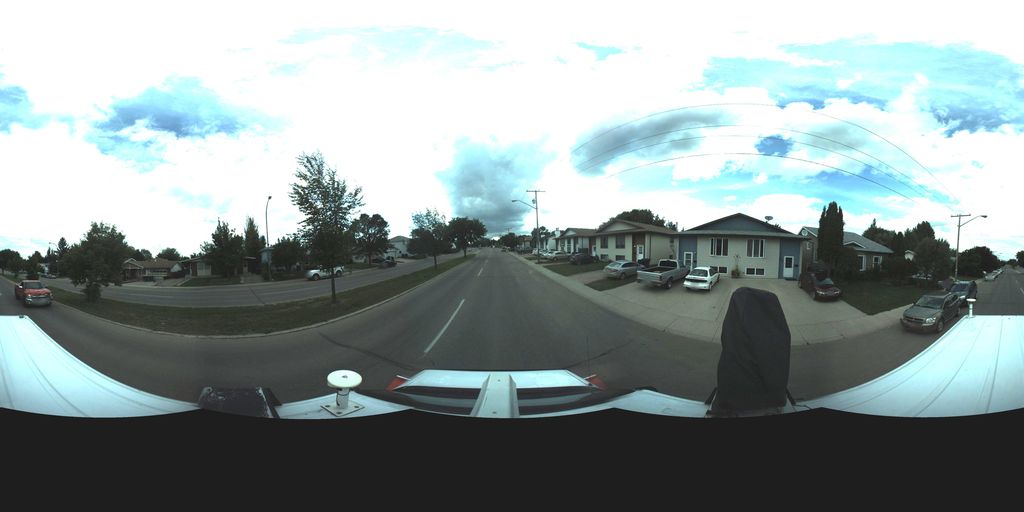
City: saskatoon